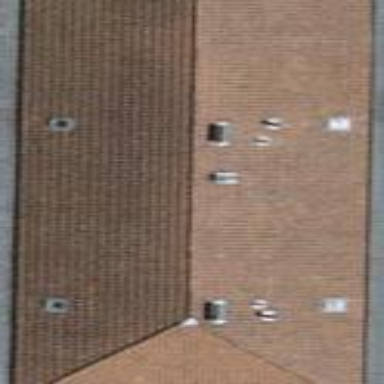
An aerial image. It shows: Hipped roof on apartment building.